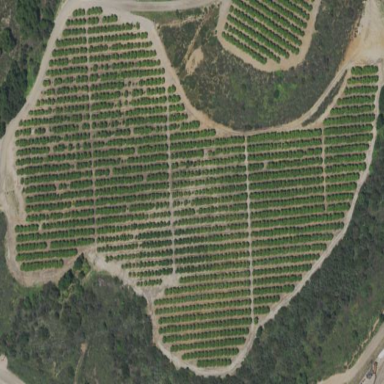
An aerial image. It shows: Orchard.